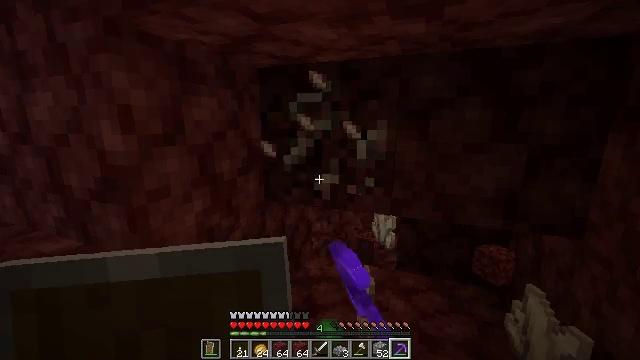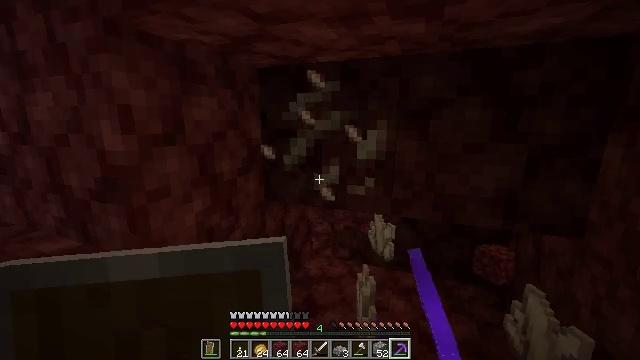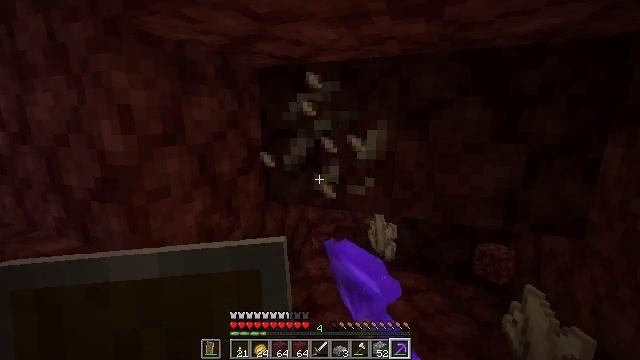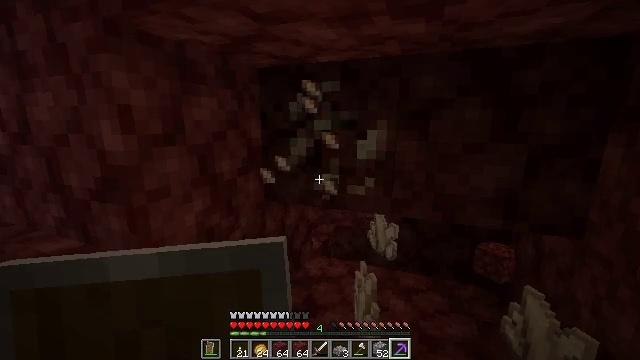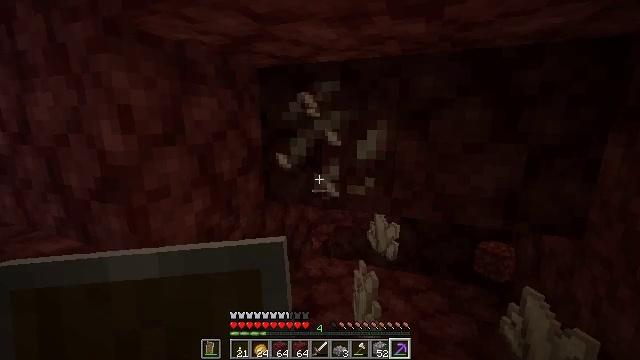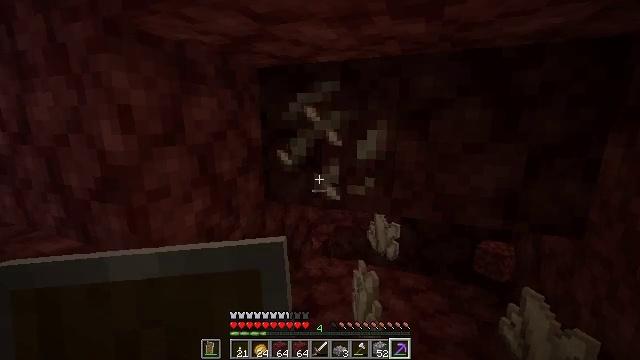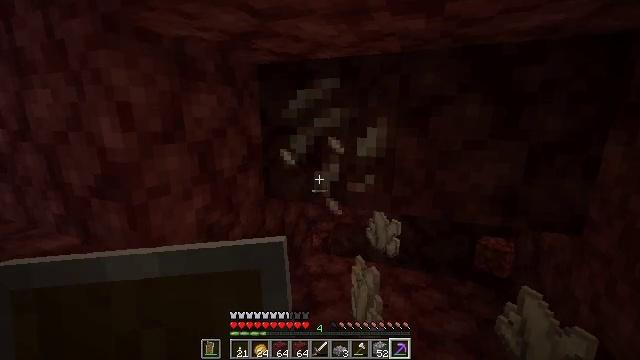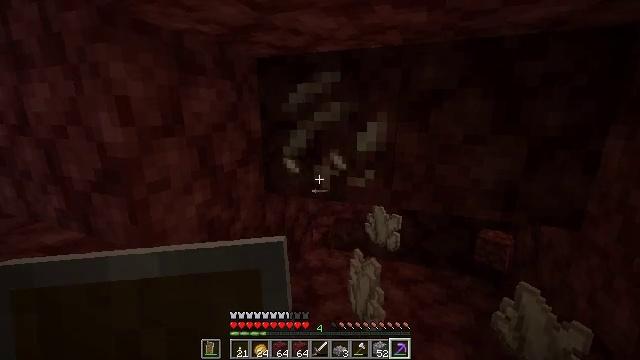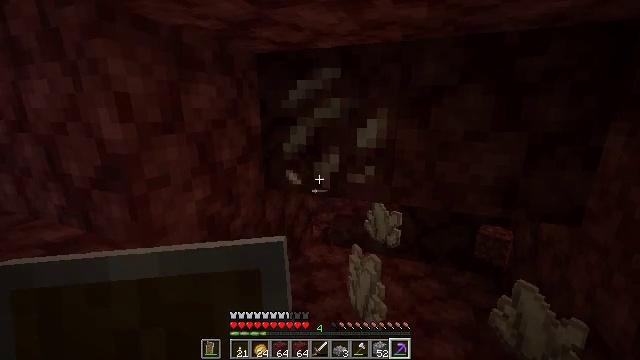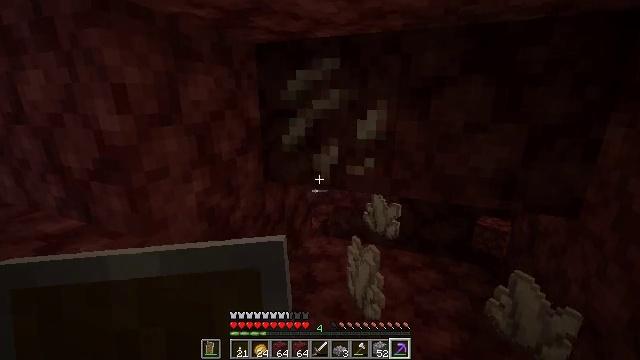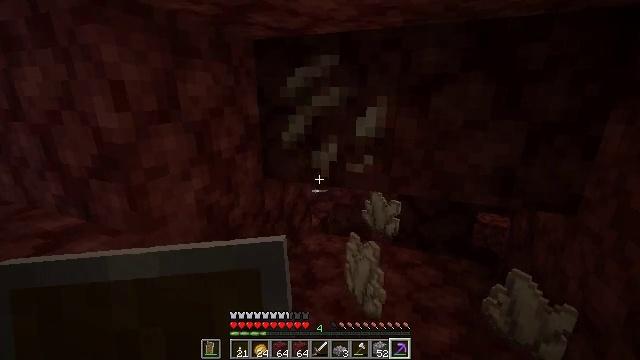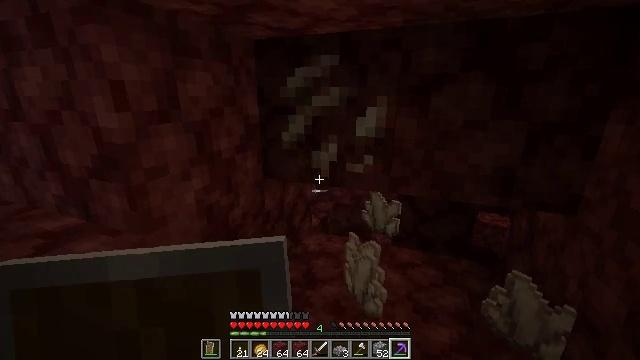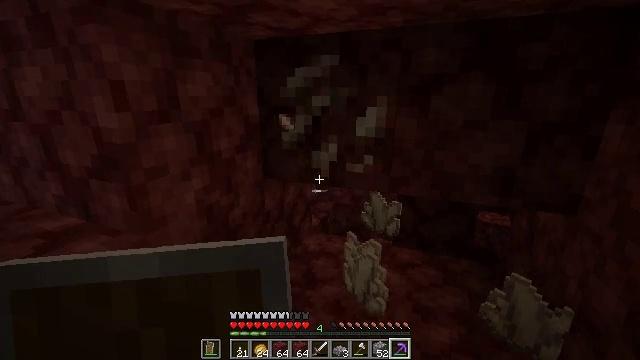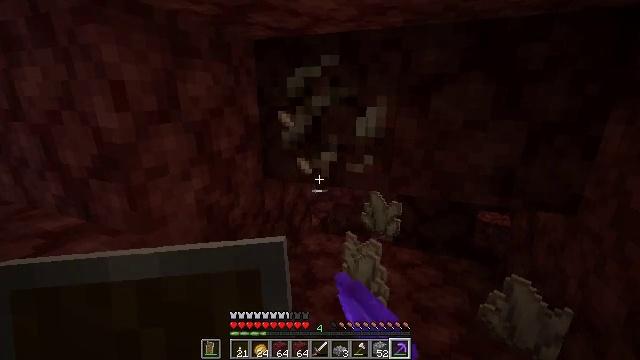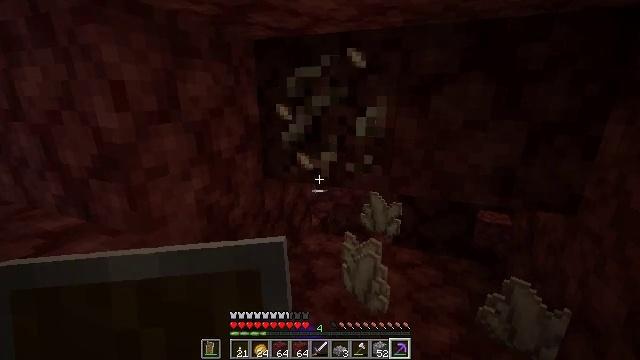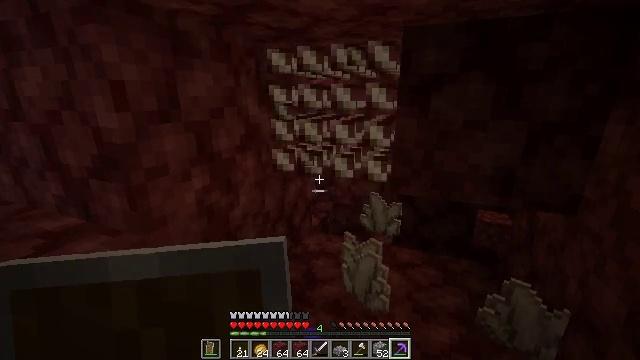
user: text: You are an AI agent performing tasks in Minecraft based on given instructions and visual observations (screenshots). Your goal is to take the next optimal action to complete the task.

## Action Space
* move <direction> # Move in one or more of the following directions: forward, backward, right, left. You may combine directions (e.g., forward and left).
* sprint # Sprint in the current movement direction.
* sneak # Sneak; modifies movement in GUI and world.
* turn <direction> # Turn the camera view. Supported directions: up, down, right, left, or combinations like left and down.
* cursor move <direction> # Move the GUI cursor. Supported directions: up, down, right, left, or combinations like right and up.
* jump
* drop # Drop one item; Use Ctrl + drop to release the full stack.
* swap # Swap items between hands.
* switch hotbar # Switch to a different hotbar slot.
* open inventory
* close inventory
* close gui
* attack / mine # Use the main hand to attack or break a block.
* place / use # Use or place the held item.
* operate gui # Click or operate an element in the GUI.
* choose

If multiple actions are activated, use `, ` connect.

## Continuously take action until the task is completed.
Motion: motion action
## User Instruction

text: Extract nether quartz by breaking the ore.
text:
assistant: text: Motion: attack / mine
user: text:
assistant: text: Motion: attack / mine
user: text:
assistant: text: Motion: attack / mine
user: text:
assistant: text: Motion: no_op
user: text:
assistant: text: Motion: no_op
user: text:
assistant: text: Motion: no_op
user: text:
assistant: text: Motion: turn down
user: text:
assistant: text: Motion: no_op
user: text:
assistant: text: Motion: turn down
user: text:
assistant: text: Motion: no_op
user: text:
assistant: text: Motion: no_op
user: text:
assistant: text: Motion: attack / mine
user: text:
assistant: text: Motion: attack / mine
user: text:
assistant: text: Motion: attack / mine
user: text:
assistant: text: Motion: attack / mine
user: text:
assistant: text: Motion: no_op
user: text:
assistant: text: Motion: no_op
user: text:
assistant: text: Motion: no_op
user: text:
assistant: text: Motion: no_op
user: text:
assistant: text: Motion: no_op